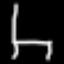
Label: chair